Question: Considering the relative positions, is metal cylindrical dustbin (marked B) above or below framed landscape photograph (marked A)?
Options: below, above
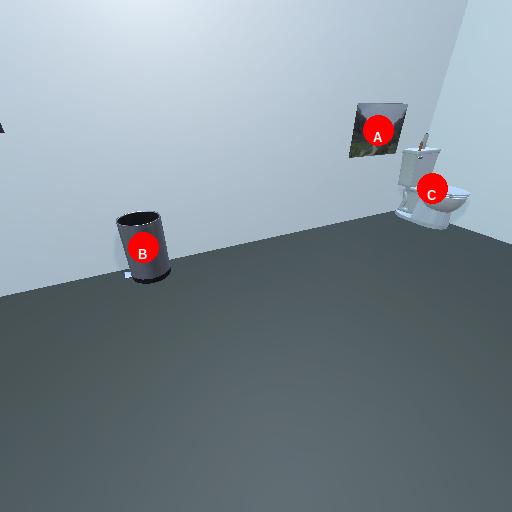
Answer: below